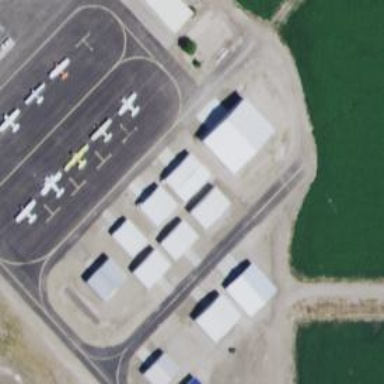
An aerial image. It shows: View of taxiway at the airport.